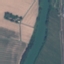
Label: River